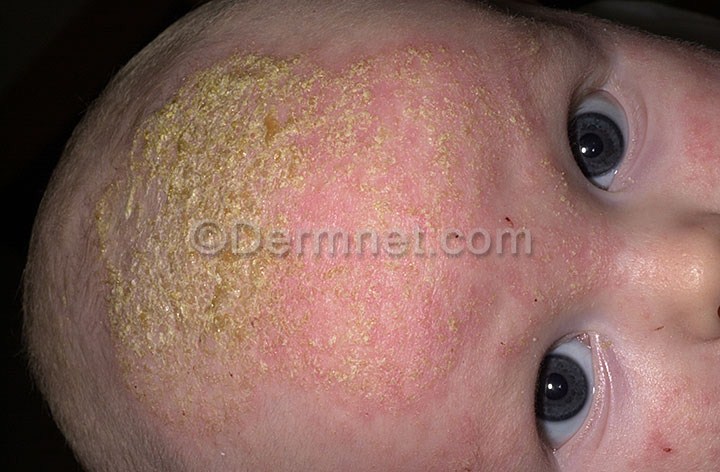
Disease: Psoriasis pictures Lichen Planus and related diseases